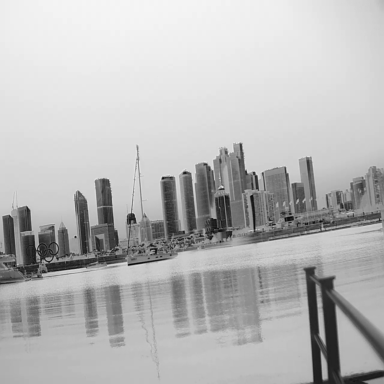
There are three objects shown in the infrared image, including two sailboats, and a canoe.